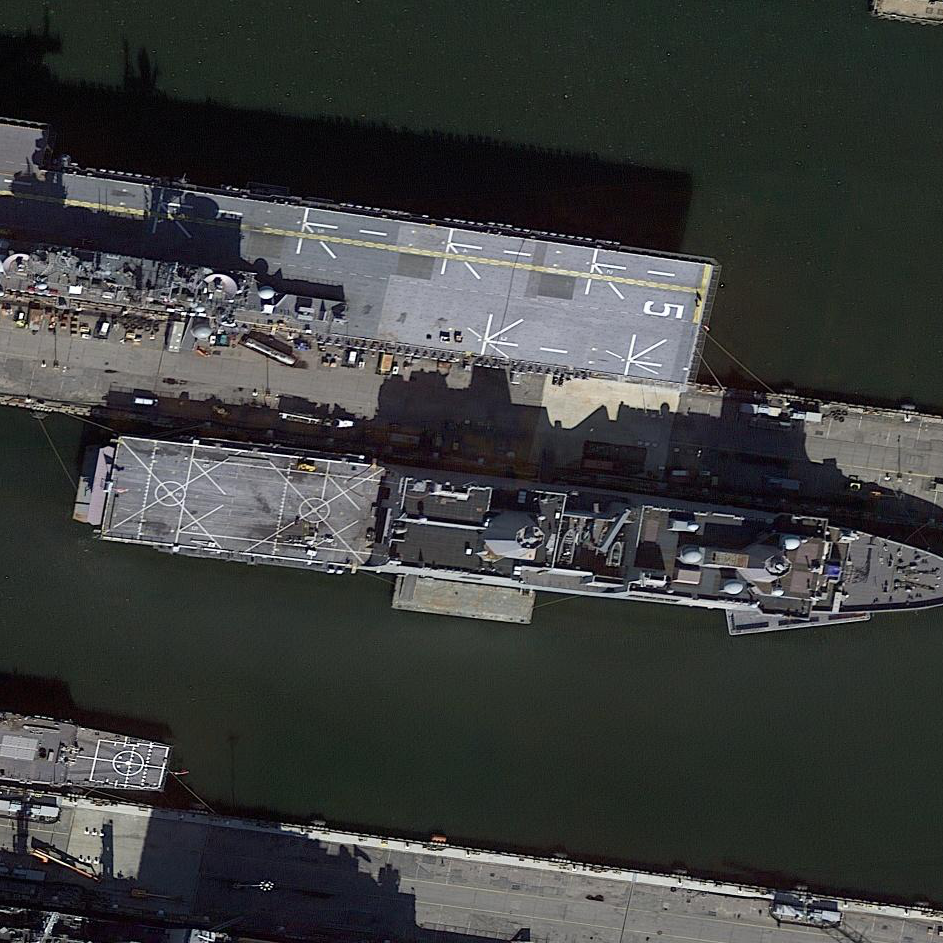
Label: San_Antonio-class_transport_dock